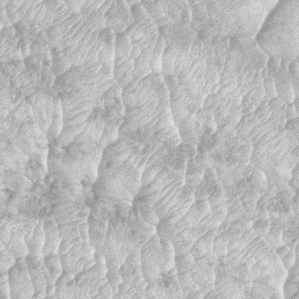
Label: frost